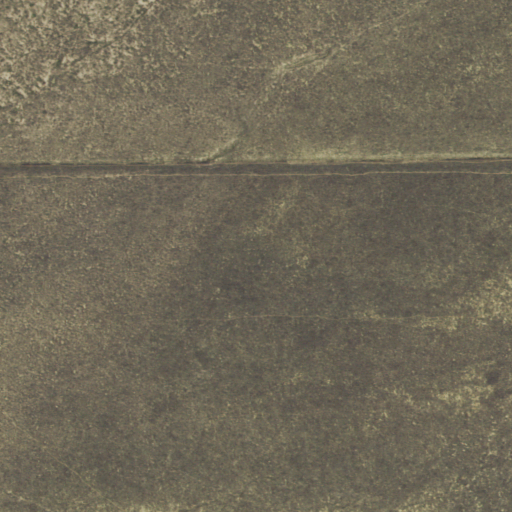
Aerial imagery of mountain in Colorado named Kim Hill containing shrub and grassland